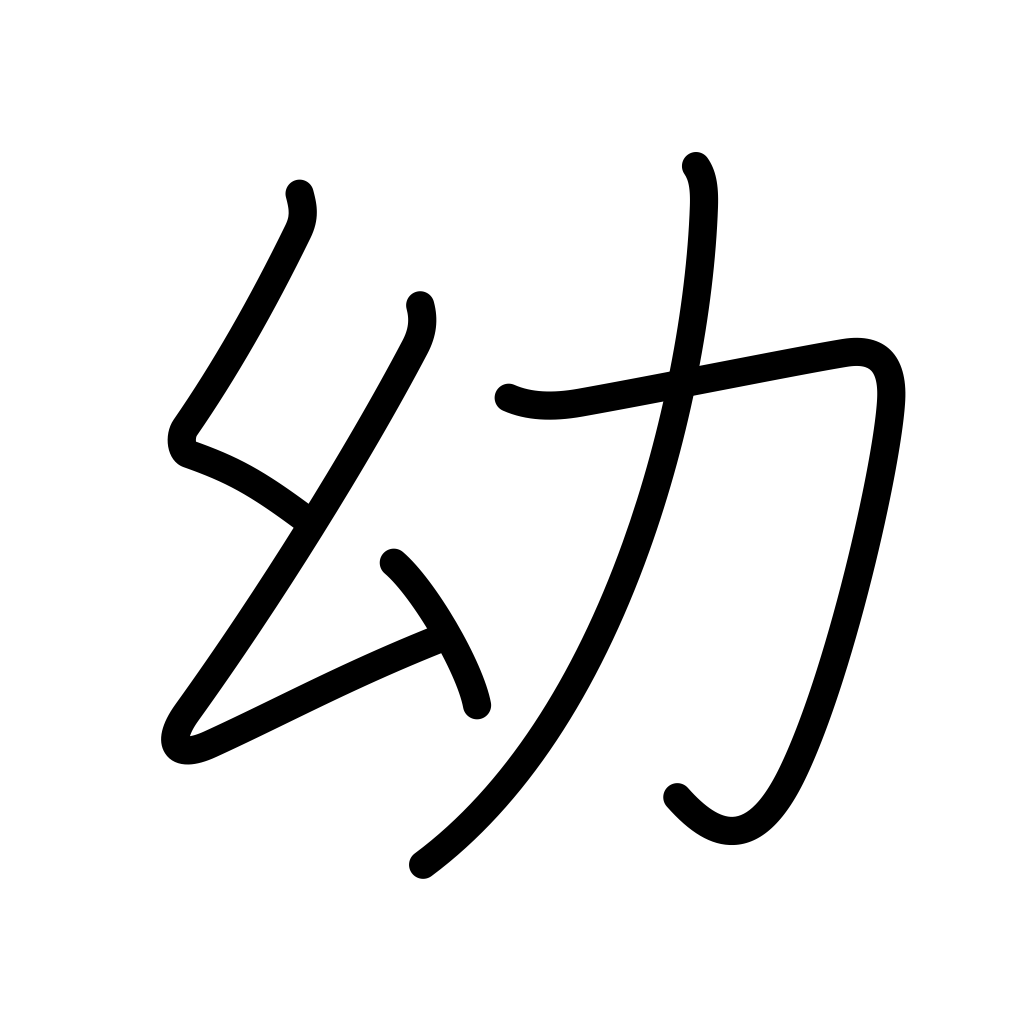
Meaning: infancy, childhood